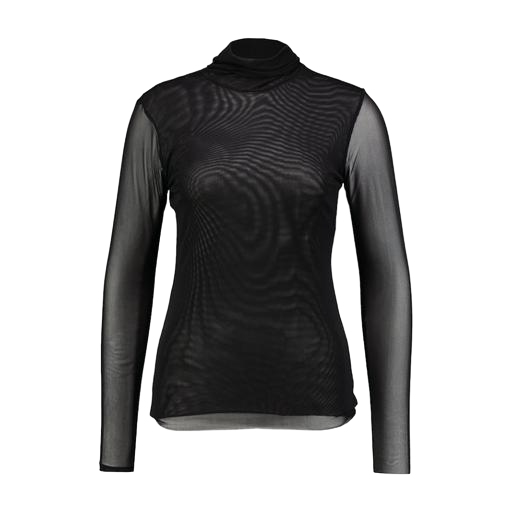
high-neck top, vero moda black high neck blouse, long sleeved sheer t-shirt, white background